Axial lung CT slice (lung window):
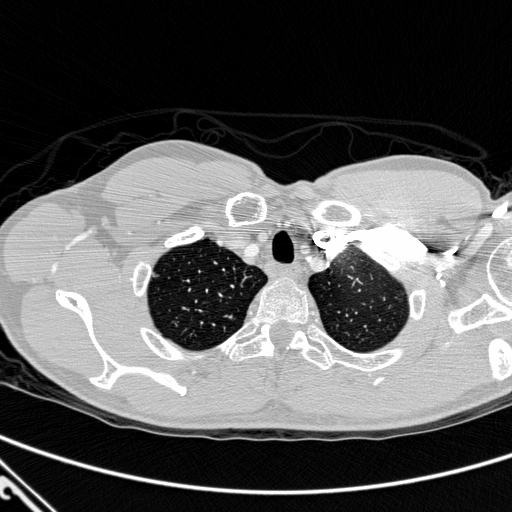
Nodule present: no